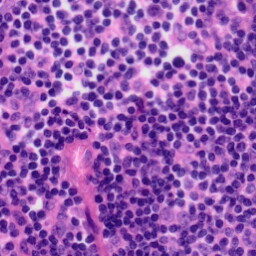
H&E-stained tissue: Tonsil